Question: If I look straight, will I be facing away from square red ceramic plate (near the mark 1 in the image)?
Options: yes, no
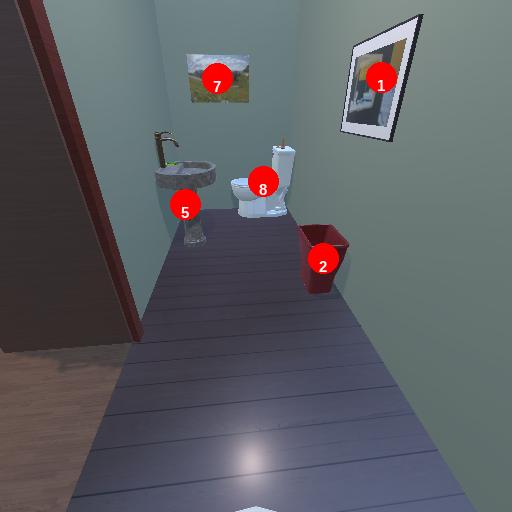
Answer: yes